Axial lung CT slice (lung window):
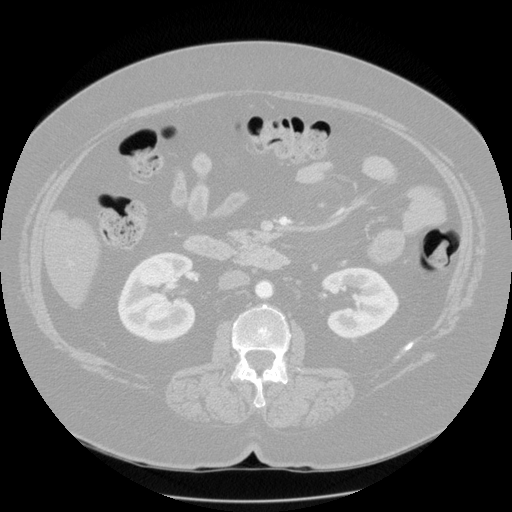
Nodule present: no